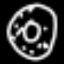
Label: donut